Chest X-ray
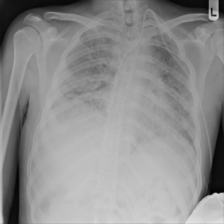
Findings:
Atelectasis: negative
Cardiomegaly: negative
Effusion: negative
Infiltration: positive
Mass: negative
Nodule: negative
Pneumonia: negative
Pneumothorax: negative
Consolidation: negative
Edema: negative
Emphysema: negative
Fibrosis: negative
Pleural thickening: negative
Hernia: negative